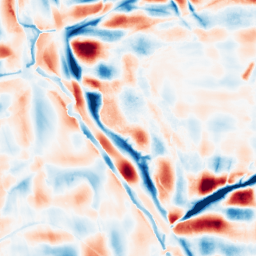
Category: wavelet
Decomposition family: wavelet_dwt
Decomposition parameters: wavelet: db4
level: 5
Upsampling method: cubic_mitchell
Upsampling parameters: scale: 8
Upsampling scale: 8